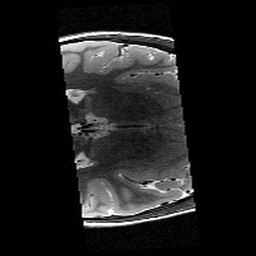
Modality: T2w
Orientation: axial
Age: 12
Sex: female
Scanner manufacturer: siemens
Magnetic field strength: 3 T
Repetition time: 9.23 s
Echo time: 0.067 s